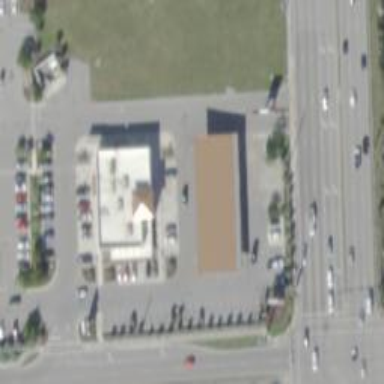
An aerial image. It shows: Convenience shop.